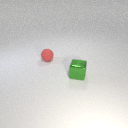
small red rubber sphere behind small green metal cube